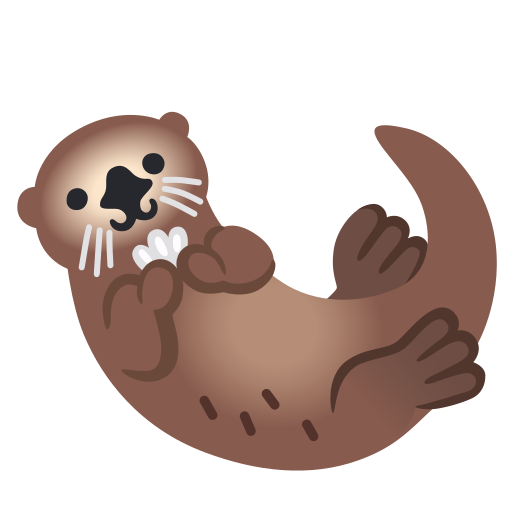
Emoji: 🦦